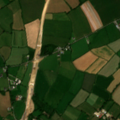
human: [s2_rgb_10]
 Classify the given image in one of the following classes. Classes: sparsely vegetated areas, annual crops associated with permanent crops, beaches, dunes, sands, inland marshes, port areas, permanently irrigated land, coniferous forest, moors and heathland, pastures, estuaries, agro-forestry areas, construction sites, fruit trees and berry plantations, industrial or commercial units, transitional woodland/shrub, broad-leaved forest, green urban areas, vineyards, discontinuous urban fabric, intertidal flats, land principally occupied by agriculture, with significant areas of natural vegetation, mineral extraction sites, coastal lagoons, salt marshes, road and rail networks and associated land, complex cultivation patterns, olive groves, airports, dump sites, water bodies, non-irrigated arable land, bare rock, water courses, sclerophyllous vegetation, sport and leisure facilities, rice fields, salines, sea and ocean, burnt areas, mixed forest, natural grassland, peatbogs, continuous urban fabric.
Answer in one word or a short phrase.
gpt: construction sites, non-irrigated arable land, pastures